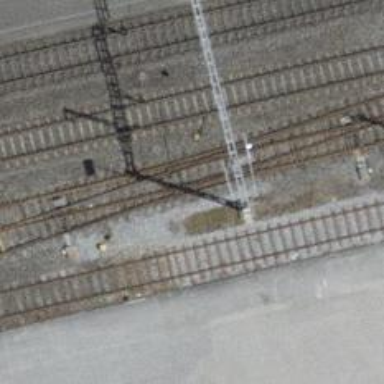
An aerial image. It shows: Single-track railway yard.